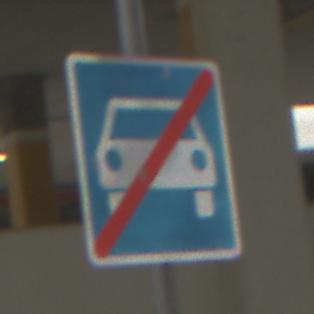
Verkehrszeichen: EndeKraftfahrstrasse
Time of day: Midday
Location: Roofed (Urban)
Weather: Overcast
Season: NotSpecified
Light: Artificial